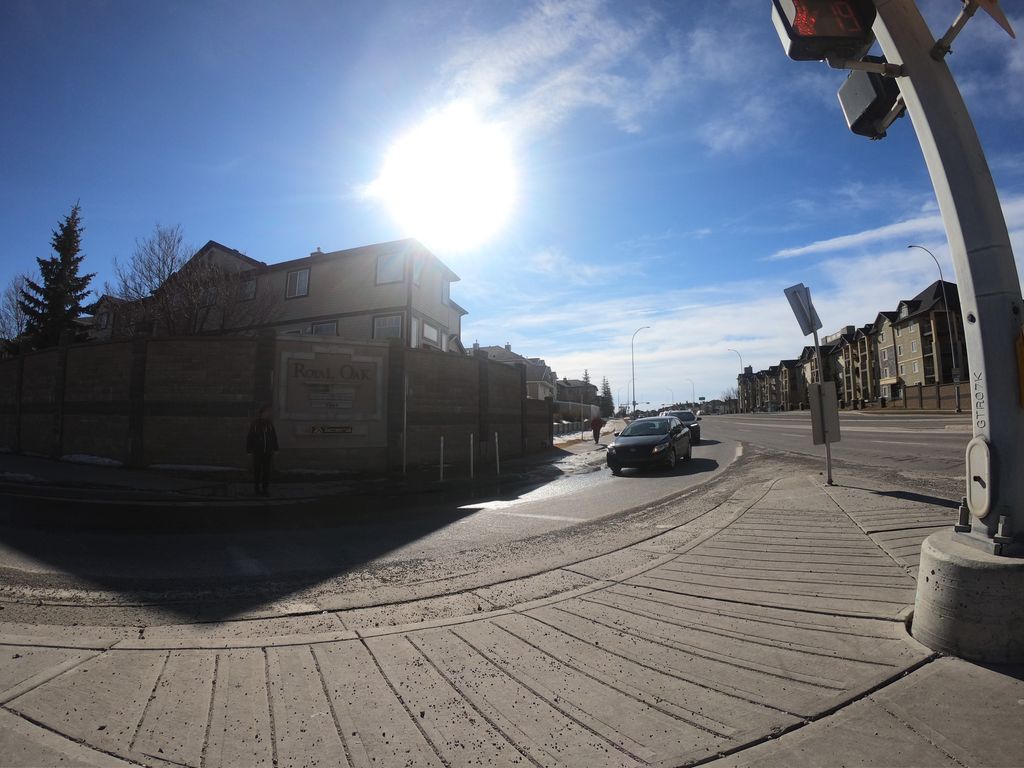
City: calgary